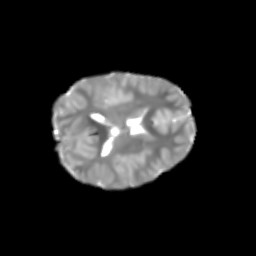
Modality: T2w
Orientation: axial
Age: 6
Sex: male
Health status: healthy